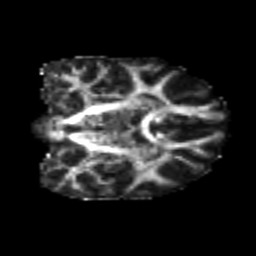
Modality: FA
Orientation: coronal
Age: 21
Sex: female
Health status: healthy
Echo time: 0.074 s